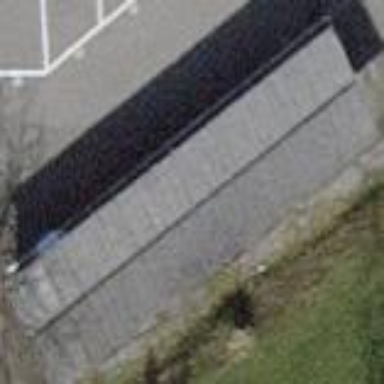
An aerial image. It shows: Shed designated for bicycle parking.